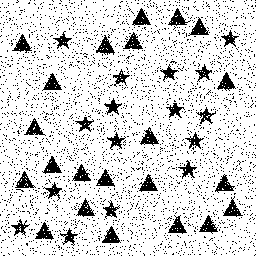
Squares: 0
Triangles: 22
Stars: 16
Total shapes: 38